Interaction volume radius: 5 \u00c5
Interaction volume height: 30 \u00c5
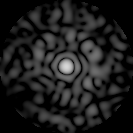
Disorder parameter: 0.8039